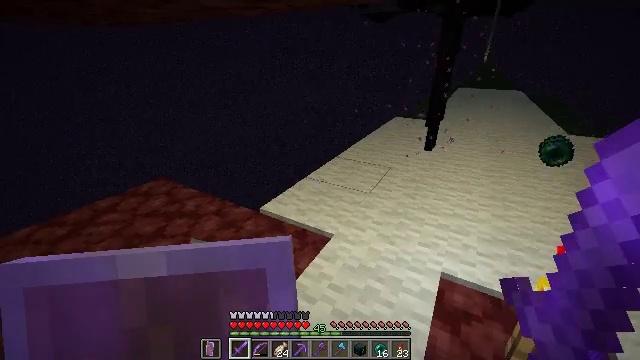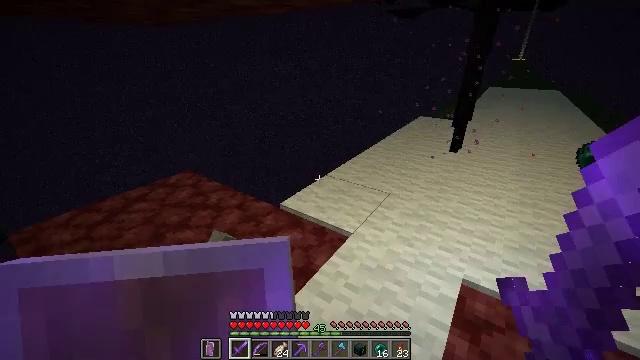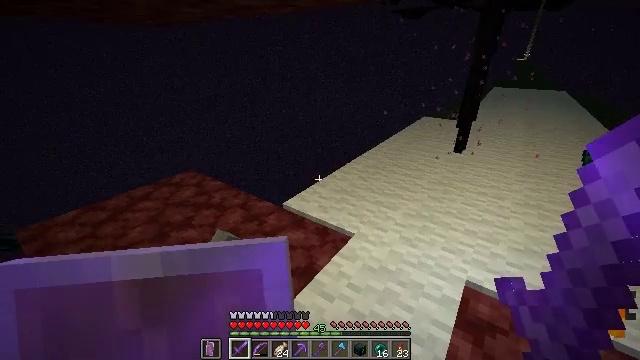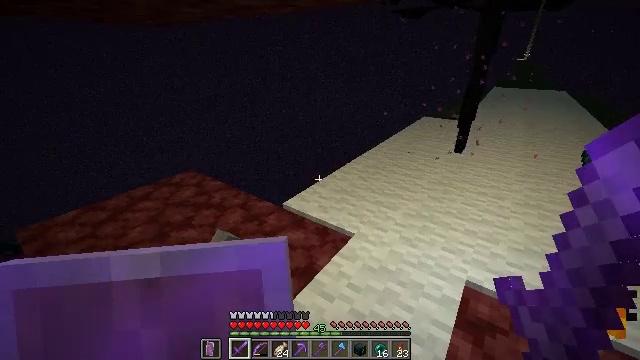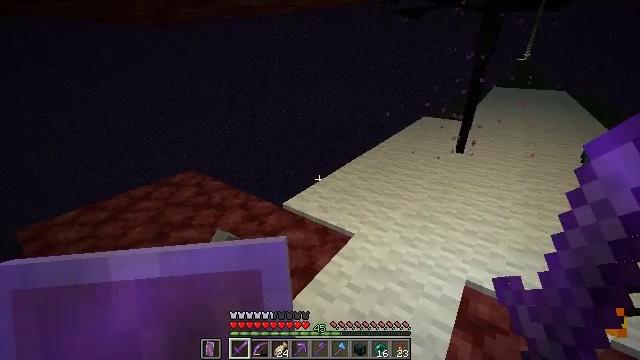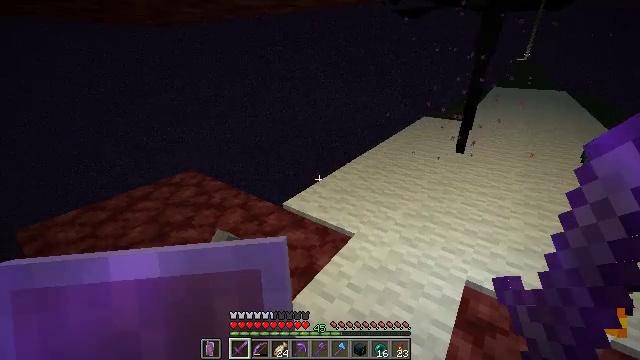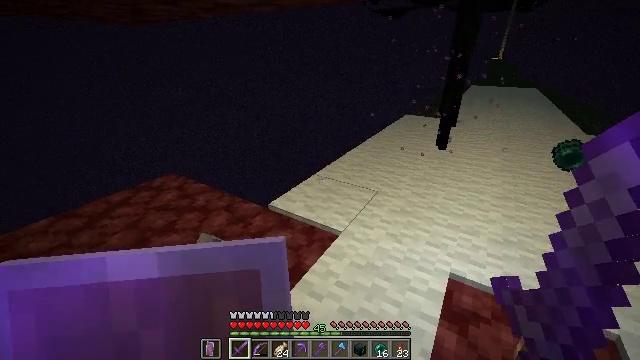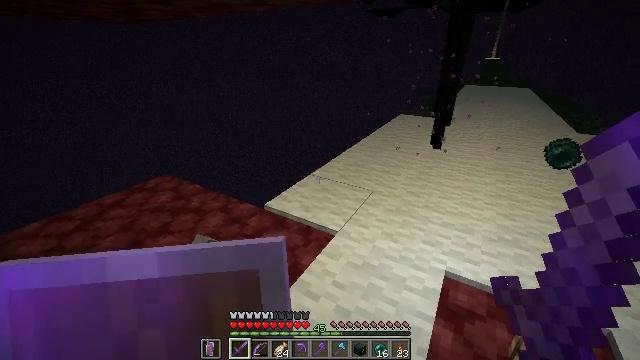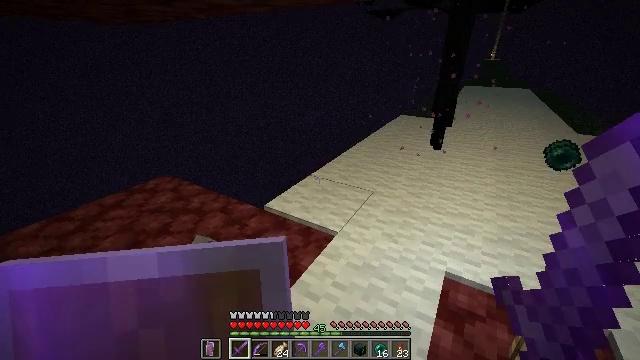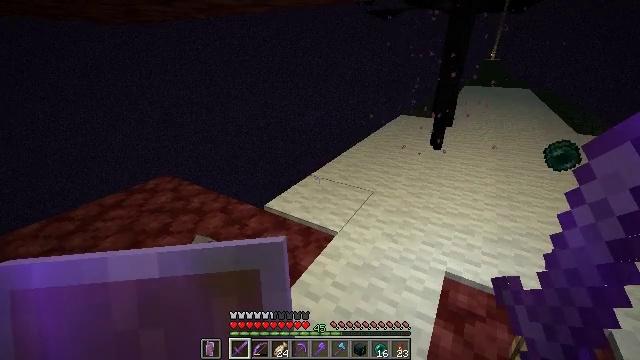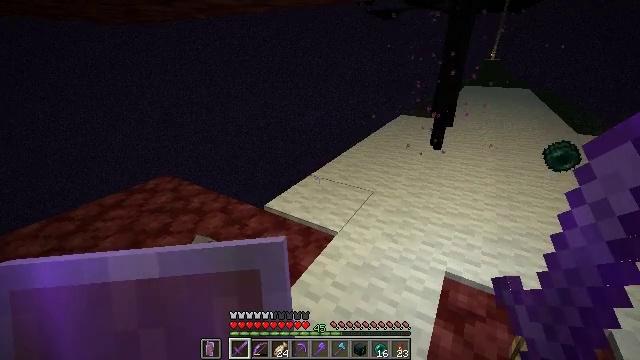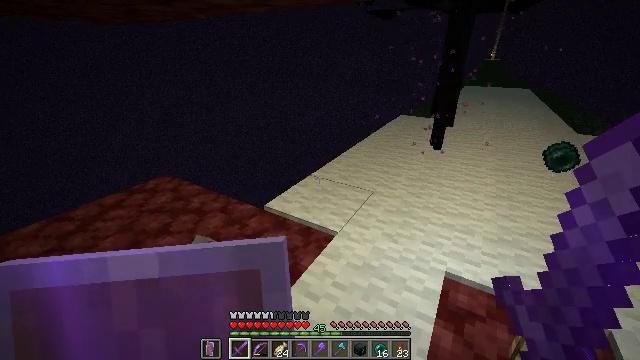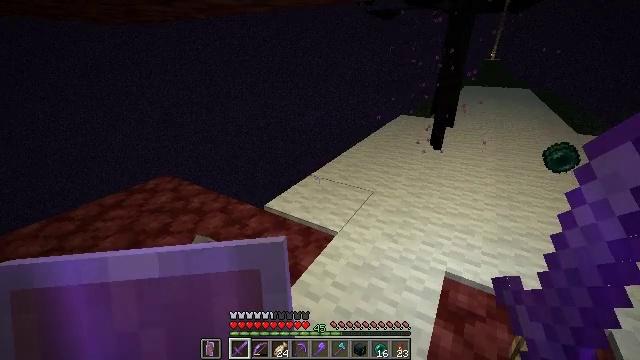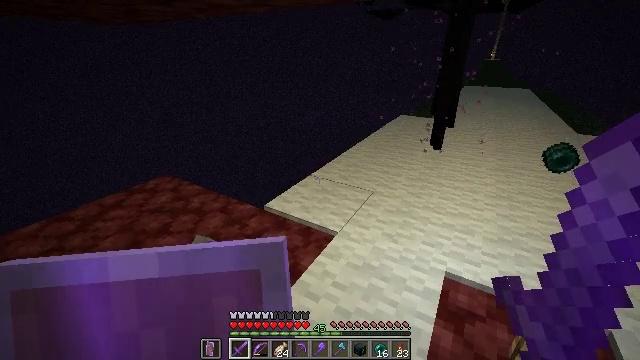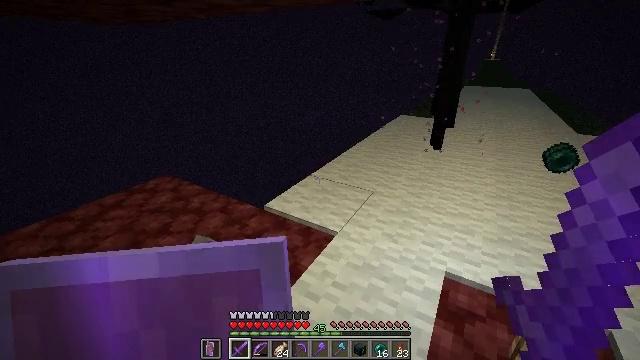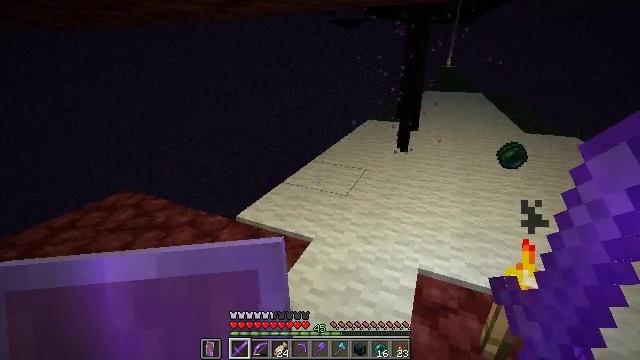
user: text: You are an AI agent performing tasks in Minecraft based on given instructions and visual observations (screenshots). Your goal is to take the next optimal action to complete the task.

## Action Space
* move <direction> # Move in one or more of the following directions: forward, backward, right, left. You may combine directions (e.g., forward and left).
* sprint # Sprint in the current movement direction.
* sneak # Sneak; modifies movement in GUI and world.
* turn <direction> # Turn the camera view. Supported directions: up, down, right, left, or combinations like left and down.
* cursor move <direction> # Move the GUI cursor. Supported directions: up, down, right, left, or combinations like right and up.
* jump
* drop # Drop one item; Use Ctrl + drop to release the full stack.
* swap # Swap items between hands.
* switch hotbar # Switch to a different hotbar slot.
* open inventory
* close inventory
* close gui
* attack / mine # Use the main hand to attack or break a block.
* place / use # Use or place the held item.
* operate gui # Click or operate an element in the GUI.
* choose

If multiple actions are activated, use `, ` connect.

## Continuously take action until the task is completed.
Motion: motion action
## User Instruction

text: Kill mobs.
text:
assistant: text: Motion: turn left
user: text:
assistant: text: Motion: no_op
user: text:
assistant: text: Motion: no_op
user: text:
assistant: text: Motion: no_op
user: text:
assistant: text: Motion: no_op
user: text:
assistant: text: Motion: turn right
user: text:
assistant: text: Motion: turn right
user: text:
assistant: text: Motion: no_op
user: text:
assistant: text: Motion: no_op
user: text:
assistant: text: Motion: no_op
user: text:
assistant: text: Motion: no_op
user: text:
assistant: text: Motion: no_op
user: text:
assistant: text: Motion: no_op
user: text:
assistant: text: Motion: no_op
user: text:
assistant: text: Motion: turn right and up
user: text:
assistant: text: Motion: turn right
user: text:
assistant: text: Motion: turn right
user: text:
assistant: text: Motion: no_op
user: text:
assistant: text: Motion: no_op
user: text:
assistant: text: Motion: turn right
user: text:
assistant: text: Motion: turn right
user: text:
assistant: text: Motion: turn right
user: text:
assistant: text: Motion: turn right
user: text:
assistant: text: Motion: no_op
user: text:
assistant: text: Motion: no_op
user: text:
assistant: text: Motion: move forward, turn right and up
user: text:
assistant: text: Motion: move forward, turn right and up
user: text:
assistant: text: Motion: move forward
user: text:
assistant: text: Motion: move forward
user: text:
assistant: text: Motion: move forward